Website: walmart
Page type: address-validator
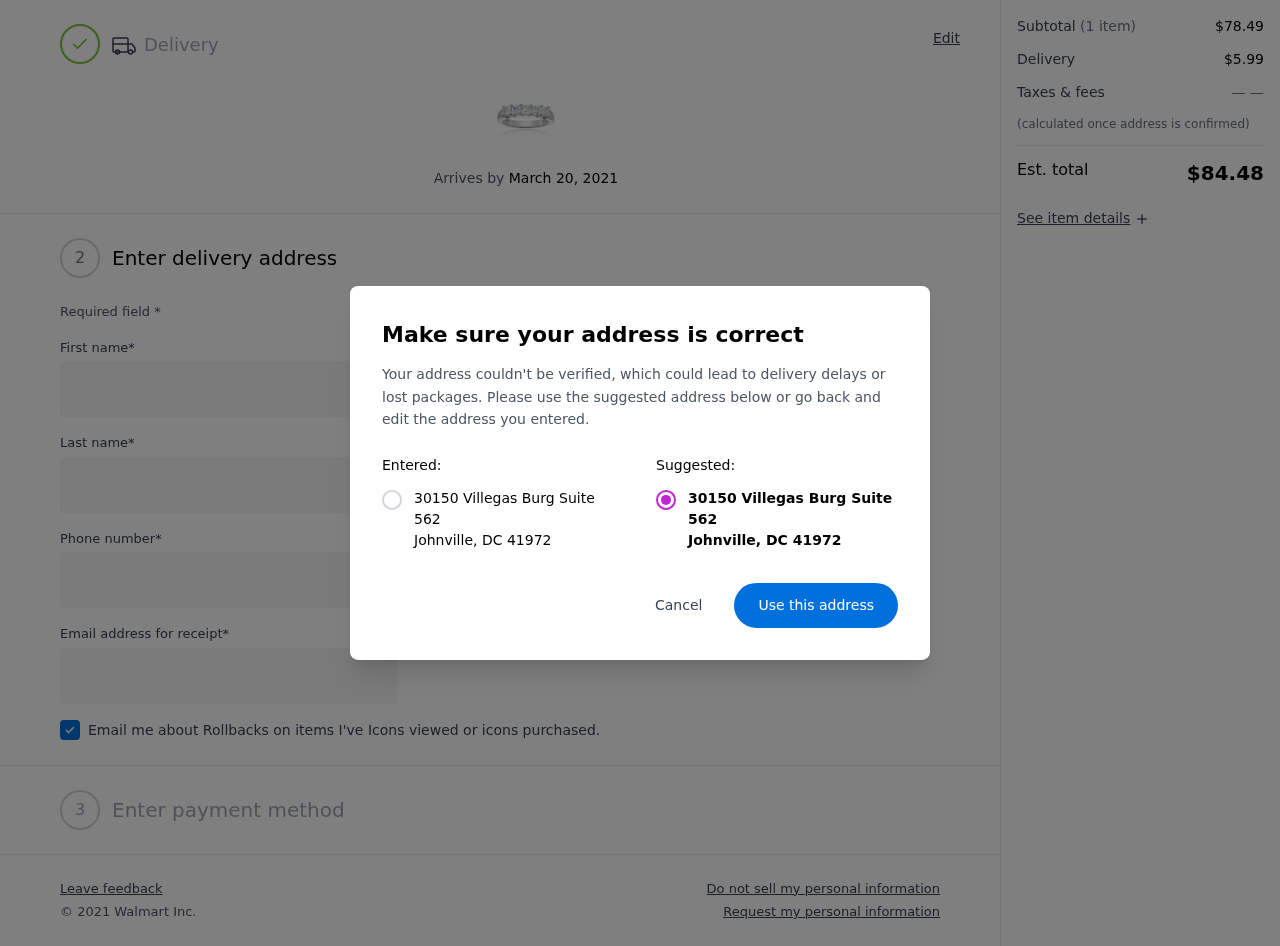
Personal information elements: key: PII_CITY
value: Johnville
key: PII_POSTCODE
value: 41972
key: PII_STATE_ABBR
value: DC
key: PII_STREET
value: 30150 Villegas Burg Suite 562
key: PII_FIRSTNAME
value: Joseph
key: PII_LASTNAME
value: Thompson
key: PII_PHONE
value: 8042857079
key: PII_EMAIL
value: joseph.thompson@hotmail.com
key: PII_GIFT_FIRSTNAME
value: John
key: PII_STATE
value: DC
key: PII_POSTCODE_FULL
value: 41972
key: PII_POSTCODE_NUMERIC
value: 41972
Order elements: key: ORDER_DELIVERY_DATE
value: March 20, 2021
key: ORDER_SUBTOTAL
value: $78.49
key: ORDER_SHIPPING_COST
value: $5.99
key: ORDER_TOTAL
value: $84.48